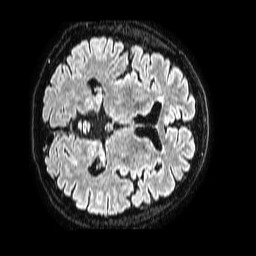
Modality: FLAIR
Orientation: axial
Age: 62
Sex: male
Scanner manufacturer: philips
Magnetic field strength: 1.5 T
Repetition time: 4.8 s
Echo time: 0.3 s